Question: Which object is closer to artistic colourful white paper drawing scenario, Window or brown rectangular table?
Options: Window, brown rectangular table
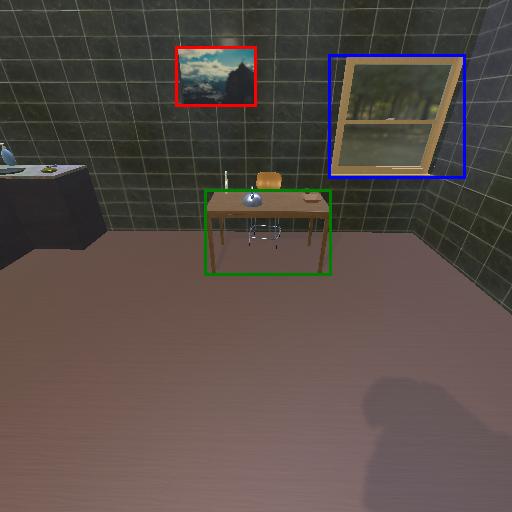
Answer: Window